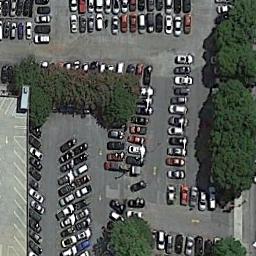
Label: parking_lot